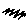
Label: zigzag